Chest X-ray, PA view. Patient: 57 years old, sex F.
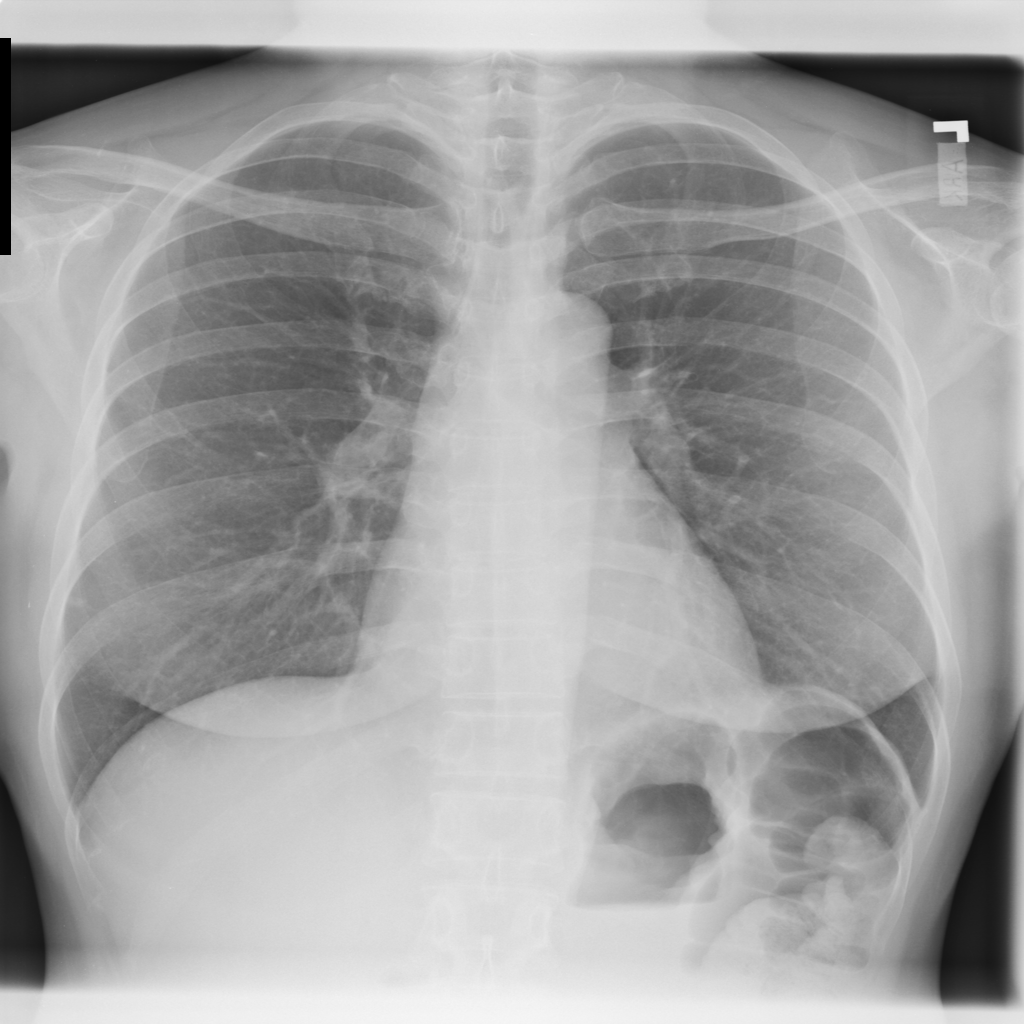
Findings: No Finding